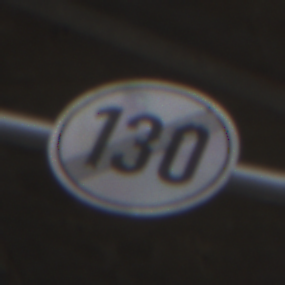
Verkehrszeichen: EndeGeschwindigkeit130
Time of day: Midday
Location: Roofed (Special)
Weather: Overcast
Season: NotSpecified
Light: Natural